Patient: sex F, age 49
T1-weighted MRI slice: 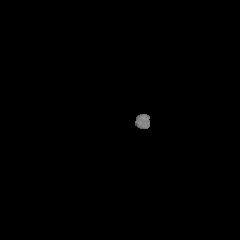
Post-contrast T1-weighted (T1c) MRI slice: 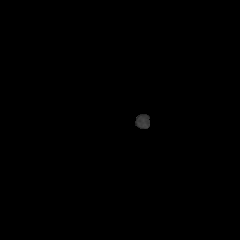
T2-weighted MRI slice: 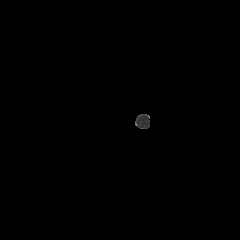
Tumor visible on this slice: no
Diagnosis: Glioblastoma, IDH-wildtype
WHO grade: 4